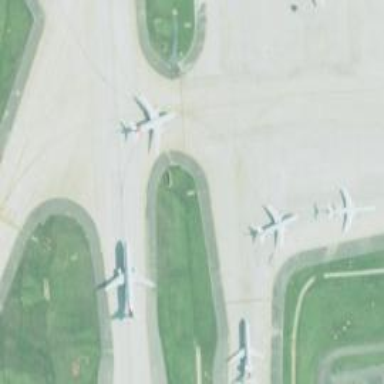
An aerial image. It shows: Image of taxiway at airport.